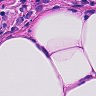
Metastatic tissue present: no